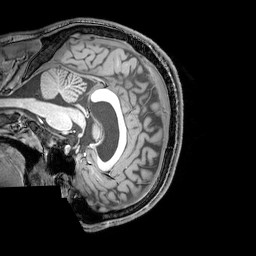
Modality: T1w
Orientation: sagittal
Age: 22
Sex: male
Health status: healthy
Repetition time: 0.081 s
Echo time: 0.037 s